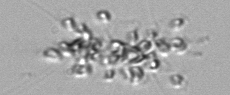
Label: Chaetoceros_didymus_TAG_external_flagellate